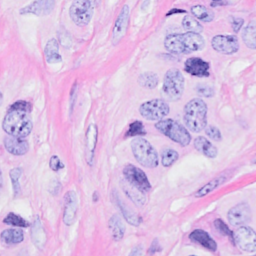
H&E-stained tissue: Breast